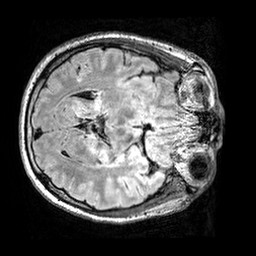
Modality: FLAIR
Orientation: axial
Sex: male
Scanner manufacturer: siemens
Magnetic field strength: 3 T
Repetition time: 5 s
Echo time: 0.395 s